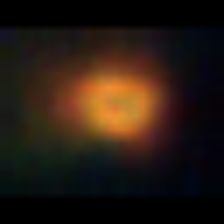
Taxon: Unknown_phyto
Group: Unknown